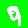
Digit: 9